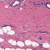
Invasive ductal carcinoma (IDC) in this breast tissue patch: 0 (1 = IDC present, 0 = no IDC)